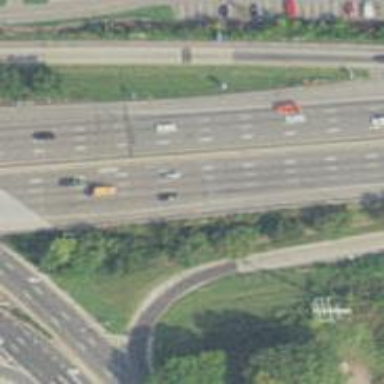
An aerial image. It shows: Bridge over motorway.